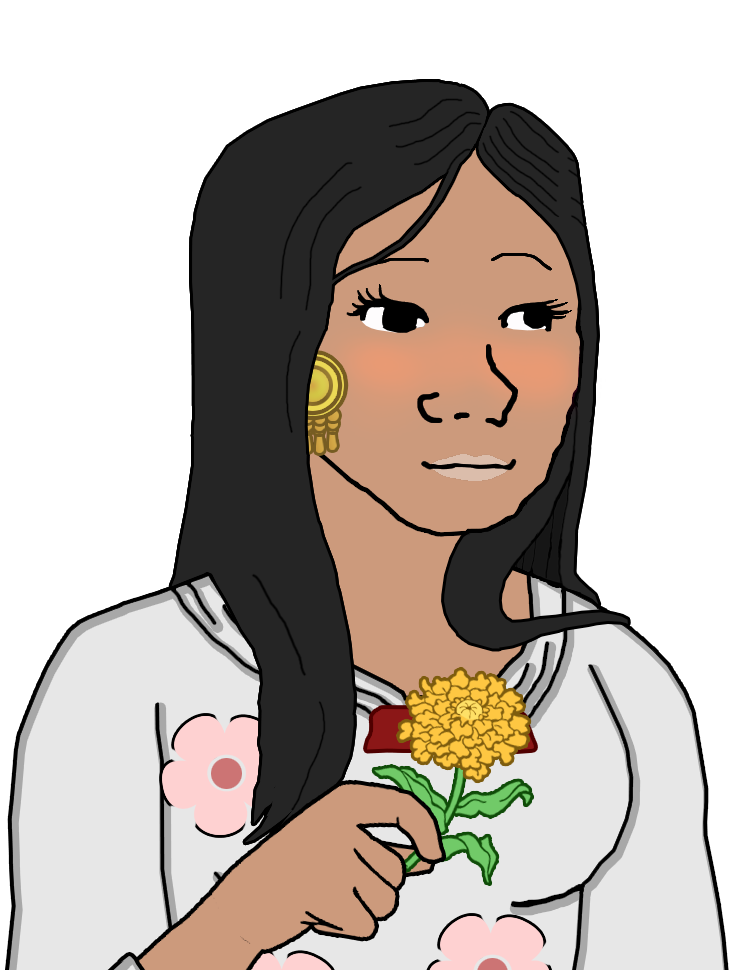
Label: 5_Trad_Wife